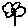
Label: flower